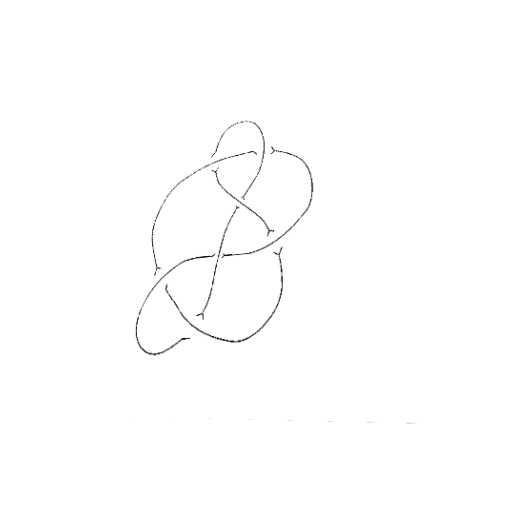
Crossing number: 7